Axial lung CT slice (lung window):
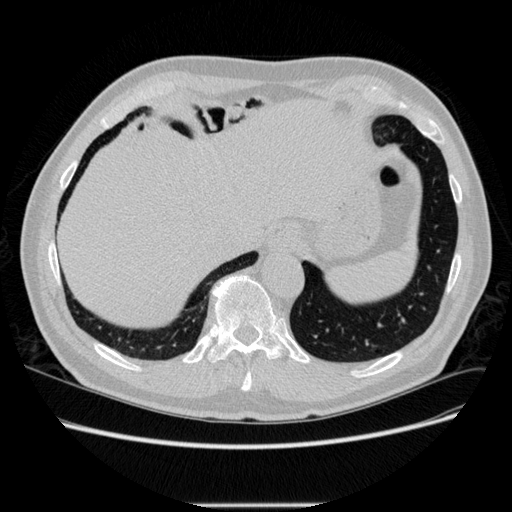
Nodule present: no